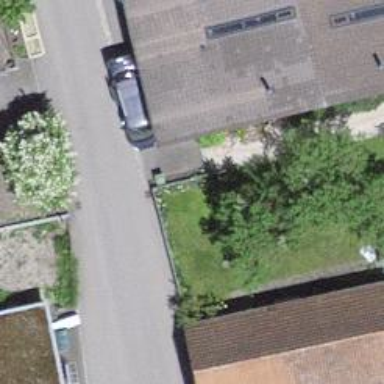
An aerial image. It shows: Residential road.